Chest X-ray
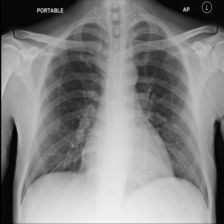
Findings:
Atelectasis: negative
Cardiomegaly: negative
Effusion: negative
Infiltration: negative
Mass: negative
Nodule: negative
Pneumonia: negative
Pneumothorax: negative
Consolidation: negative
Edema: negative
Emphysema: negative
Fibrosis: negative
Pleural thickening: negative
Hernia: negative